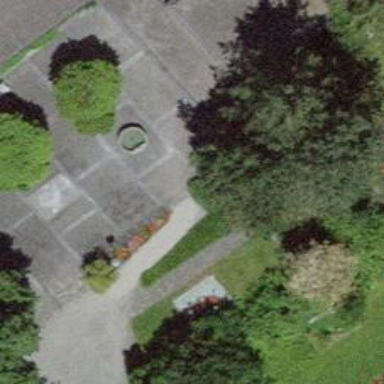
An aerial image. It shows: Fountain.